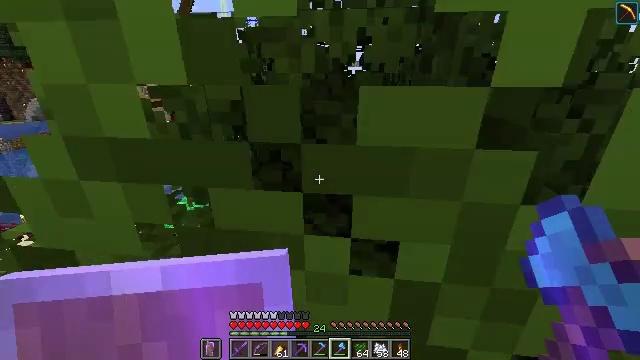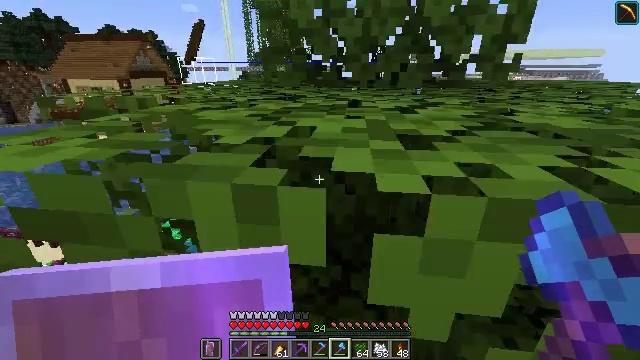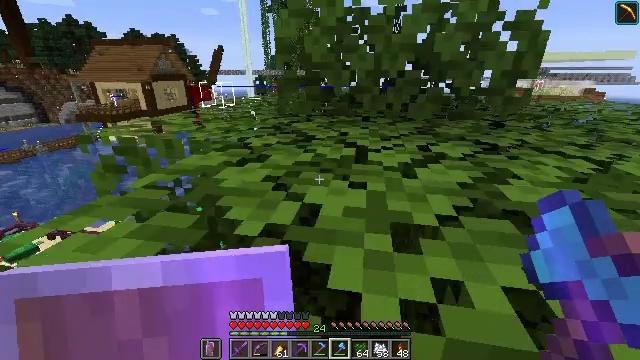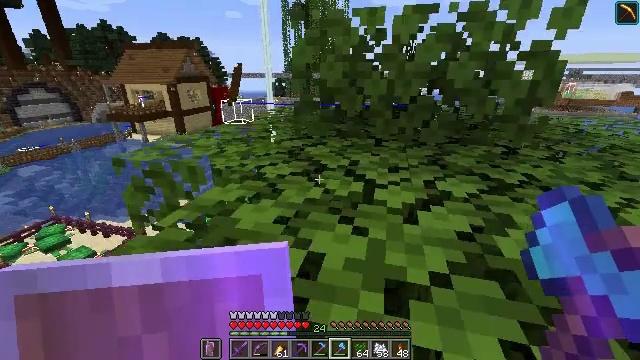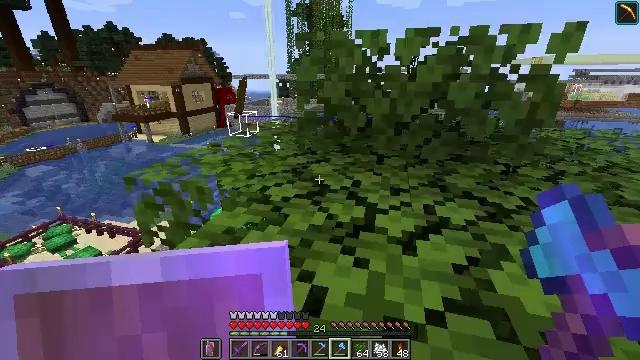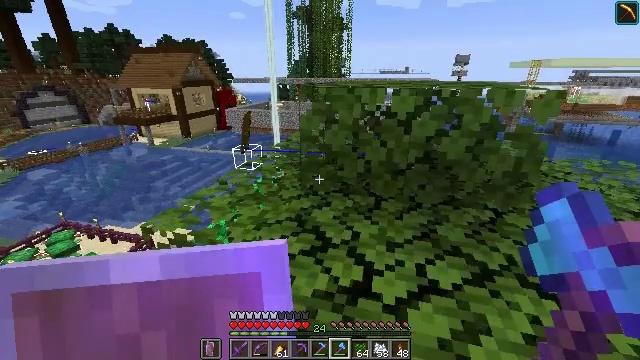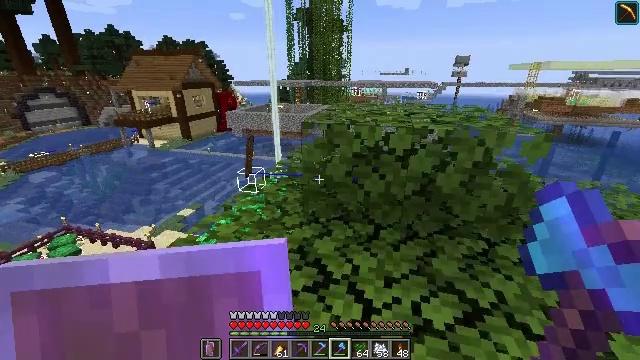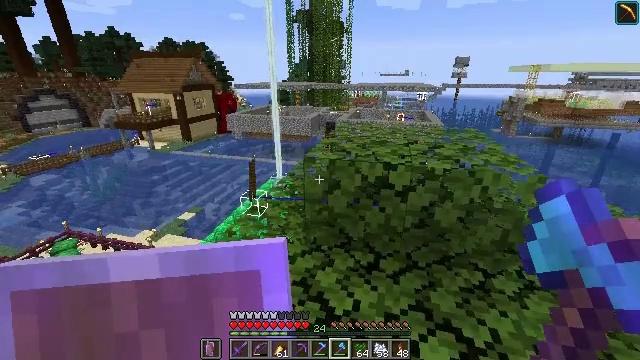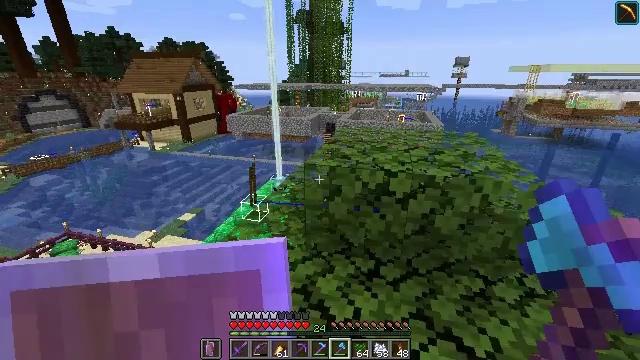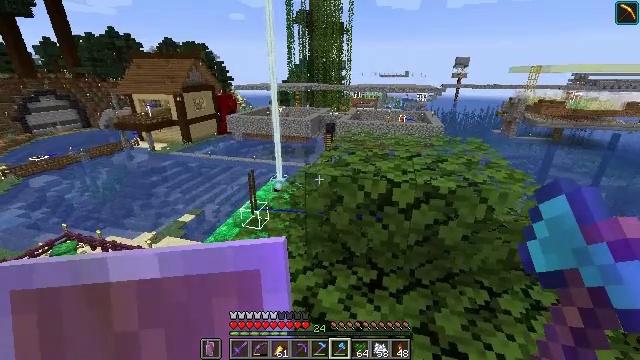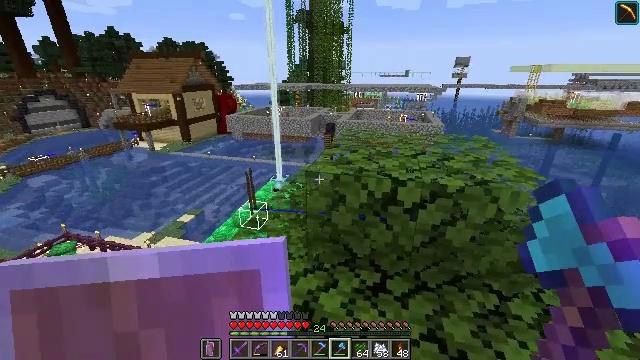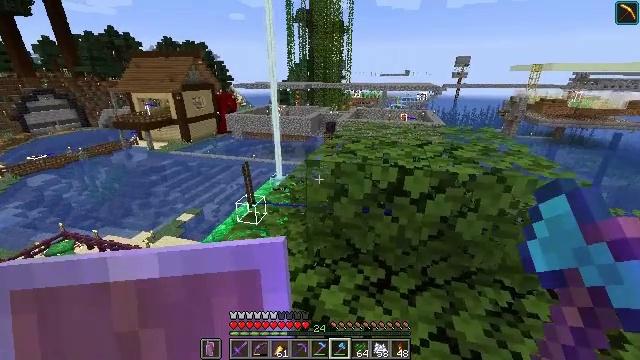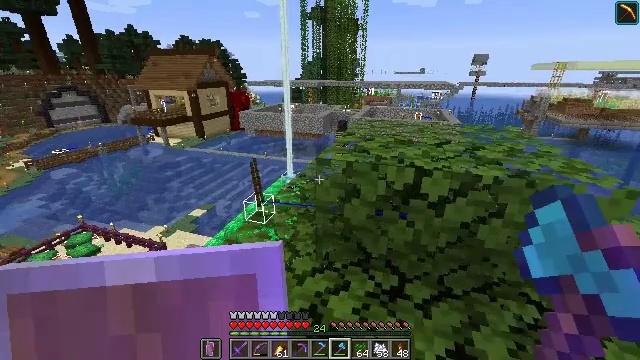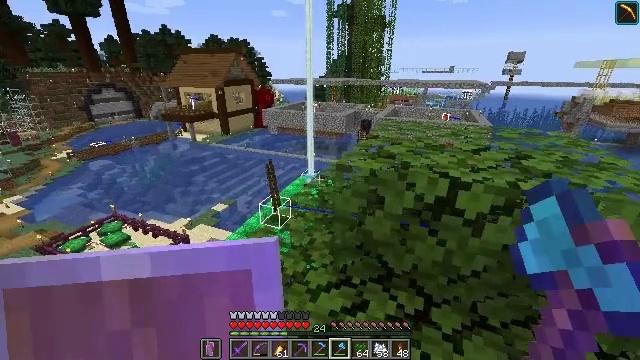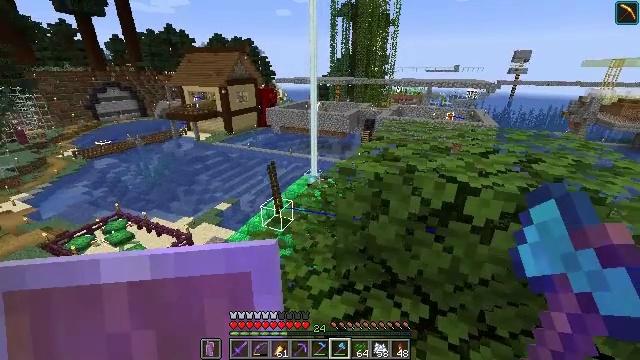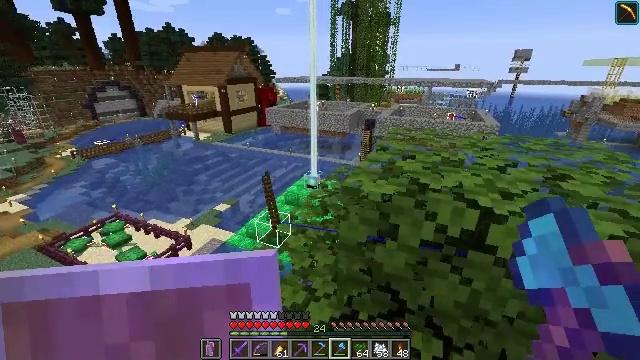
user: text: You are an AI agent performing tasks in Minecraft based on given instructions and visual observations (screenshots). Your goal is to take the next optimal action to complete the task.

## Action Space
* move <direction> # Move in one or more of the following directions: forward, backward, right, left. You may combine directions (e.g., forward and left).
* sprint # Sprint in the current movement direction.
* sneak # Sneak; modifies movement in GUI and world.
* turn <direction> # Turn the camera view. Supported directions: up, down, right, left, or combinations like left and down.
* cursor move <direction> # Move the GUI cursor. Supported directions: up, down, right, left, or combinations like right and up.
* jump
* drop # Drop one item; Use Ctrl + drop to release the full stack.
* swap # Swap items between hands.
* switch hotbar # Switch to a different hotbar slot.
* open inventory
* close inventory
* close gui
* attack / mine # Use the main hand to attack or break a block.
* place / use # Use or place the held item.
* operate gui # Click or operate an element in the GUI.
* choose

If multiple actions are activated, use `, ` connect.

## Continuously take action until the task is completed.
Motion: motion action
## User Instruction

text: Gather dark oak leaves from the canopy.
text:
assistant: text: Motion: no_op
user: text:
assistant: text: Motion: turn left
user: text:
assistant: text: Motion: turn left
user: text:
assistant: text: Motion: move forward, jump
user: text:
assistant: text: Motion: move forward, jump
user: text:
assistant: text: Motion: move forward, jump
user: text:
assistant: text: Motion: move forward, jump
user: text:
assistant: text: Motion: move forward
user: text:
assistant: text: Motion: move forward
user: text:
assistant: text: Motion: move forward
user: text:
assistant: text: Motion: move forward
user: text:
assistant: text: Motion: move forward, turn left
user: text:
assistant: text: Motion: move forward, turn left
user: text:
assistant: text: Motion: move forward
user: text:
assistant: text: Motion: move forward
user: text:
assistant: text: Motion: move forward
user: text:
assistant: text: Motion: move forward
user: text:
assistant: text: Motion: move forward
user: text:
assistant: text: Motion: move forward
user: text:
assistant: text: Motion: move forward, turn right
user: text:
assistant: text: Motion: move forward, turn right
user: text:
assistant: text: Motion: move forward, turn right
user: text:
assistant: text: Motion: move forward, turn right and down
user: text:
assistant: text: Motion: move forward and move right, turn right and down
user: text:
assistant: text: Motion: move forward and move right, turn right
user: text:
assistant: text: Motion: move forward and move right
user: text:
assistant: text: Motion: move forward and move right
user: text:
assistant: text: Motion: move forward and move right, turn left
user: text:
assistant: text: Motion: move forward, turn left
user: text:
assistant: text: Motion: move forward, turn left